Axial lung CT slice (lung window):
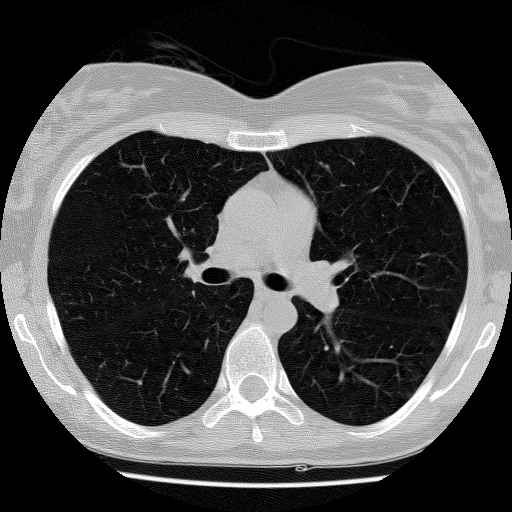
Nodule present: no